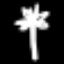
Label: palm tree